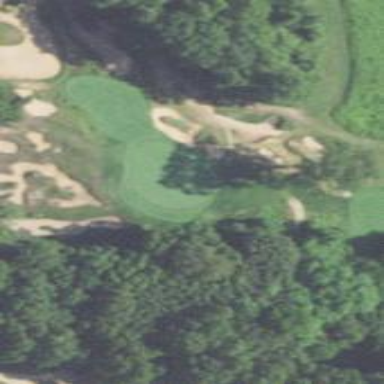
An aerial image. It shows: View of golf hole.